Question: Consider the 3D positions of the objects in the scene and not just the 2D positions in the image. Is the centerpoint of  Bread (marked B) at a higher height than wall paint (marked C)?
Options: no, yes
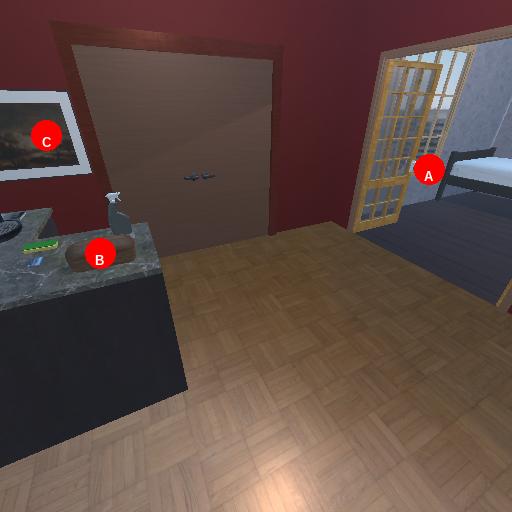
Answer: no